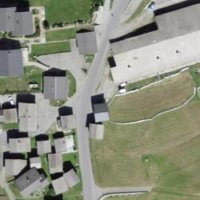
EUNIS habitat code: 55
Species observed at this site:
Cyanistes caeruleus
Lophophanes cristatus
Linaria cannabina
Turdus pilaris
Phoenicurus ochruros
Phoenicurus phoenicurus
Garrulus glandarius
Jynx torquilla
Motacilla alba
Spinus spinus
Periparus ater